Question: I am facing a problem when using Compass with codekit. Ruby starts eating almost all memory of the OS. In the screenshot below you can see that Ruby is using 2.26bg memory. This problem happens when I'm using Sublime with Codekit to compile Compass. Has someone gone through this problem?

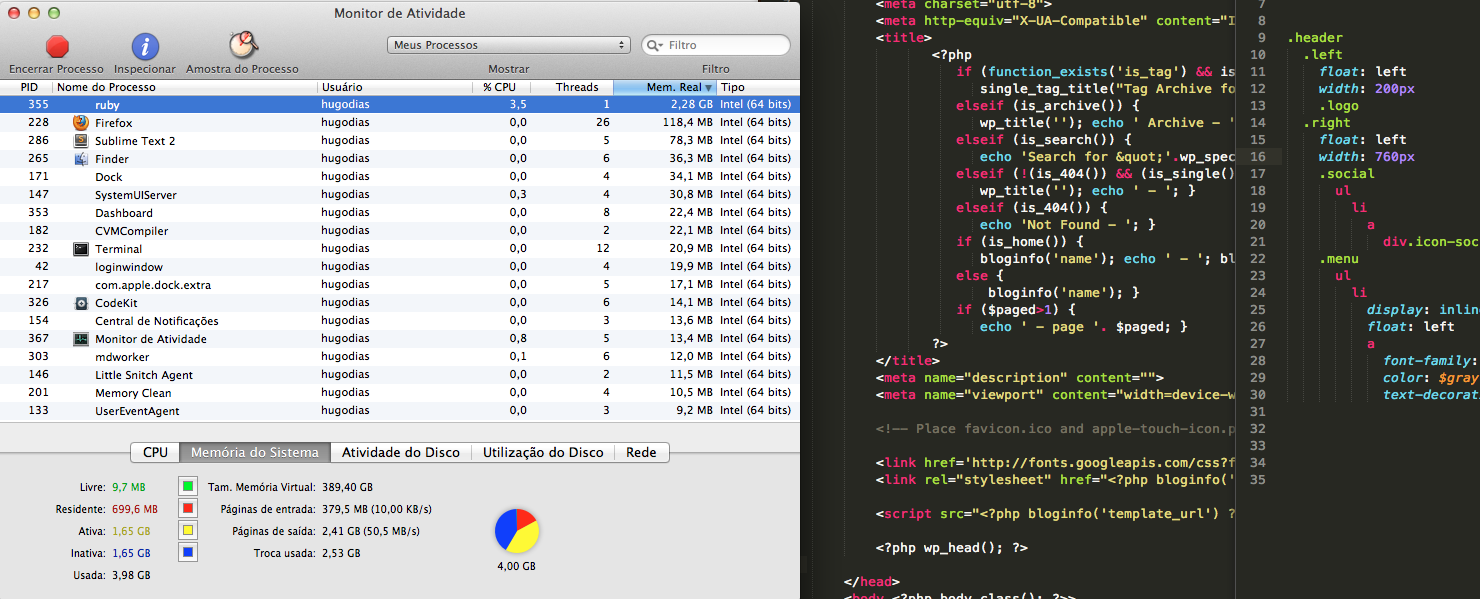
Answer: Are all your files you use for sprites what they say they are? Does the extension match the mime-type? Haven't you accidentally saved a JPEG with a PNG extension for example?
I had the same problem when I accidentally saved a PSD with the PNG extension. Running a '$ file --mime-type *' in my image directories revealed which file was causing this trouble and saving it properly fixed it for me.